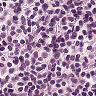
Metastatic tissue present: no